Aerial crown-view tile of a tropical tree (Barro Colorado Island, Panama), acquired 20250715:
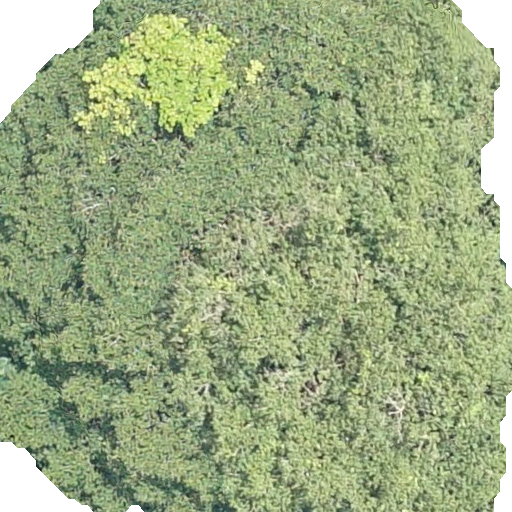
Species: Tachigali panamensis
GBIF accepted scientific name: Tachigali panamensis
Crown area: 417.479 m²